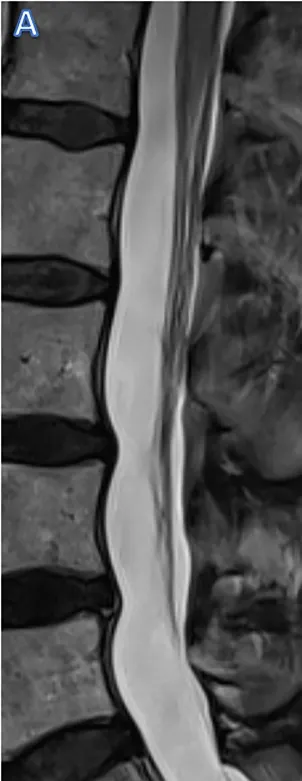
MR Imaging of case 2 (female, 63 yrs). T2w sagittal imaging shows swelling and hyperintense lesions of the conus. While axial T2w imaging shows a butterfly-shaped lesion involving only the gray matter [at T11-12.
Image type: radiology (mri)